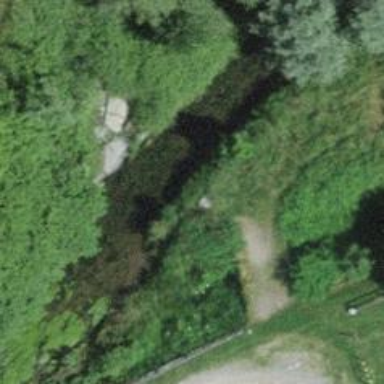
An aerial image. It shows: Drain that serves as waterway.